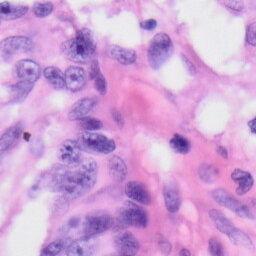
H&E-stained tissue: Skin